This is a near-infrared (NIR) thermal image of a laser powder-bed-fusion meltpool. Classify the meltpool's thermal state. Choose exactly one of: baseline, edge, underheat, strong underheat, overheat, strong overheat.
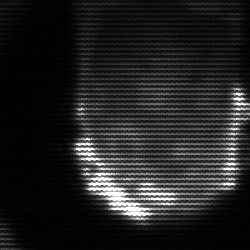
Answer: baseline